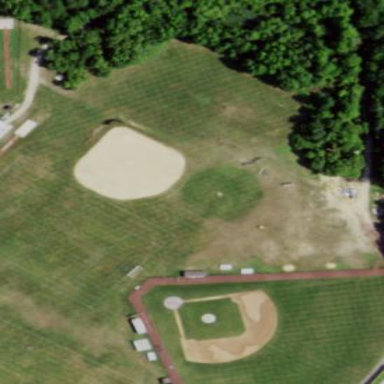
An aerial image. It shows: Baseball pitch for leisure and sports activities.